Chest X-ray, PA view. Patient: 34 years old, sex M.
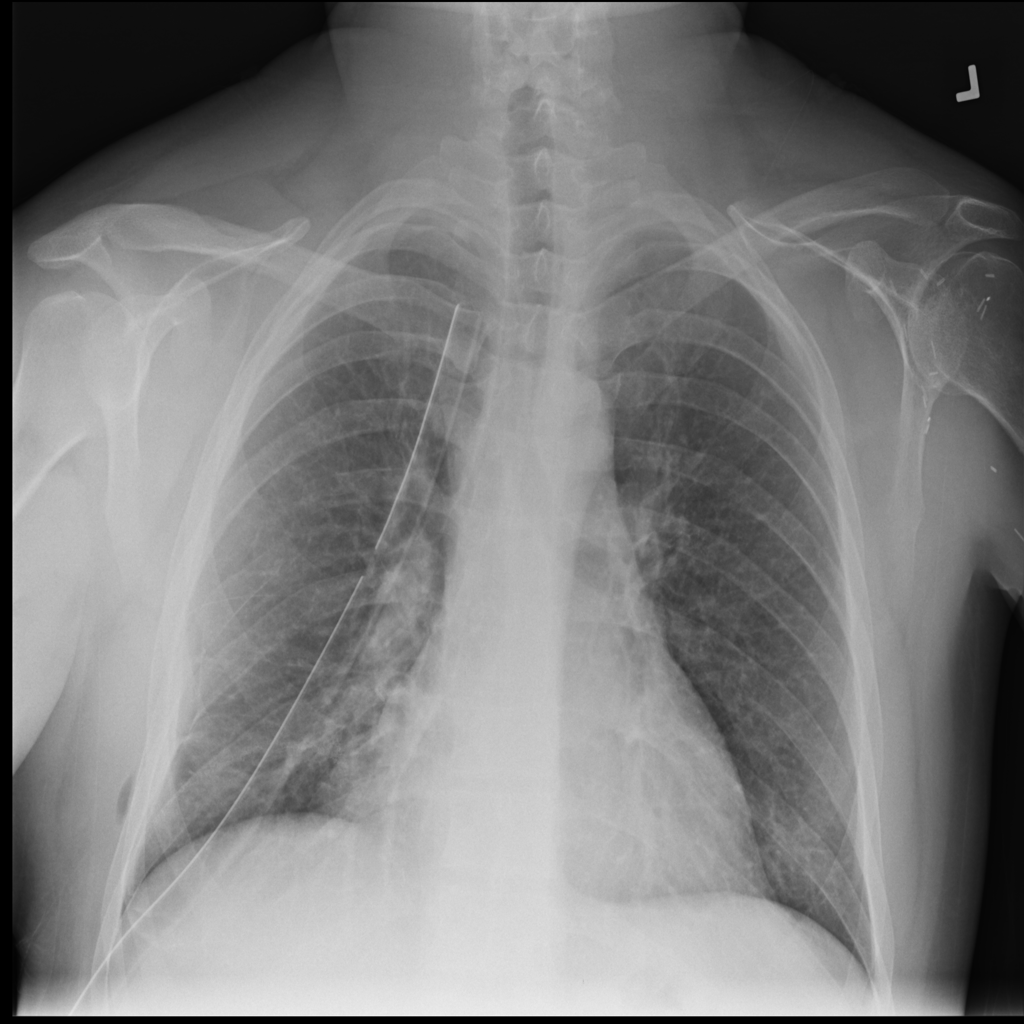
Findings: Emphysema, Pneumothorax